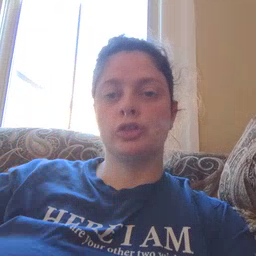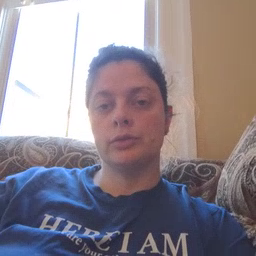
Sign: finish